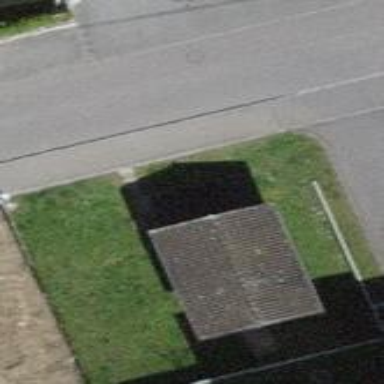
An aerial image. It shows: Building housing transformer.